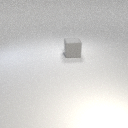
large gray rubber cube